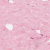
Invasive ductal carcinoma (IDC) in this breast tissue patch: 0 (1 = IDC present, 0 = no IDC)